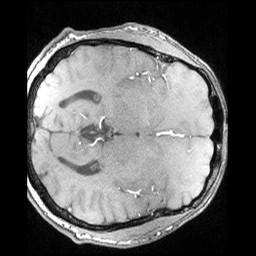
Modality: angio
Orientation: axial
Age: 34
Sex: male
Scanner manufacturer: siemens
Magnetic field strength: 3 T
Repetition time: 0.025 s
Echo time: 0.00334 s